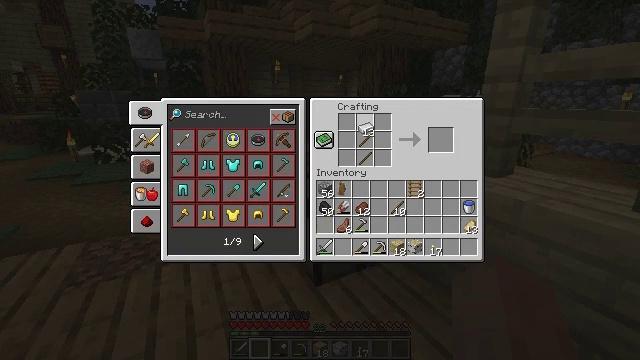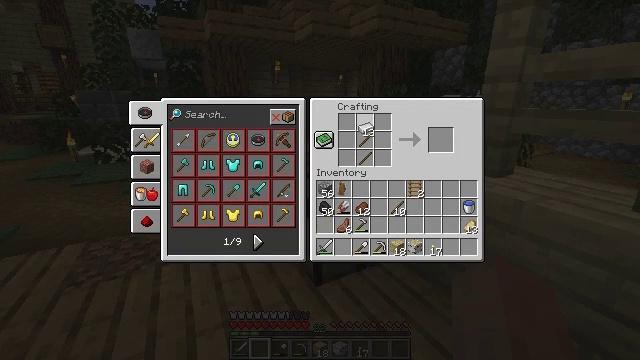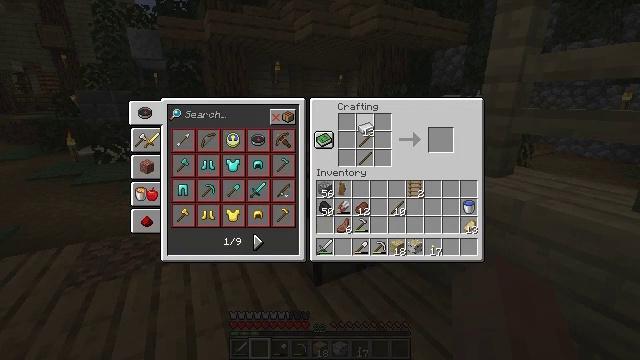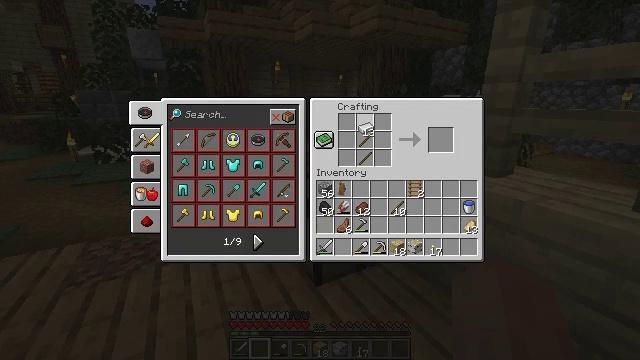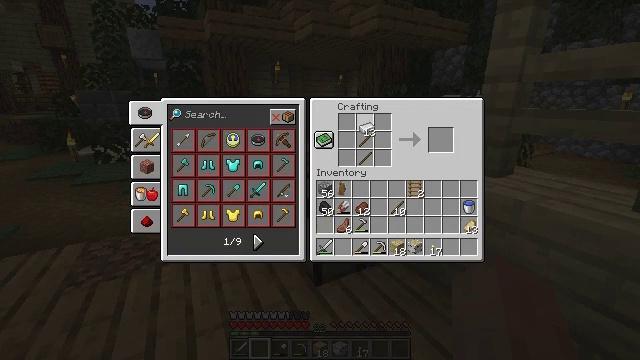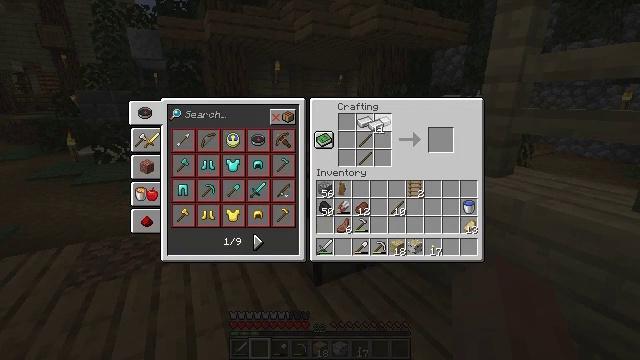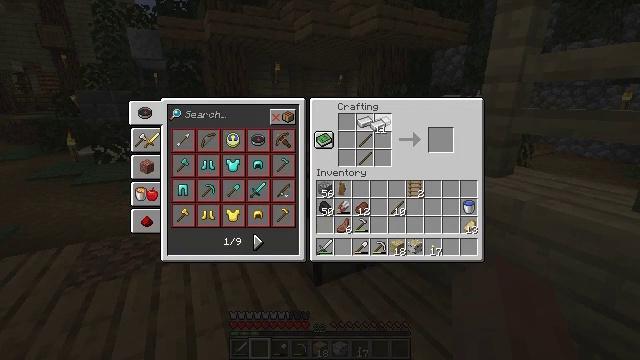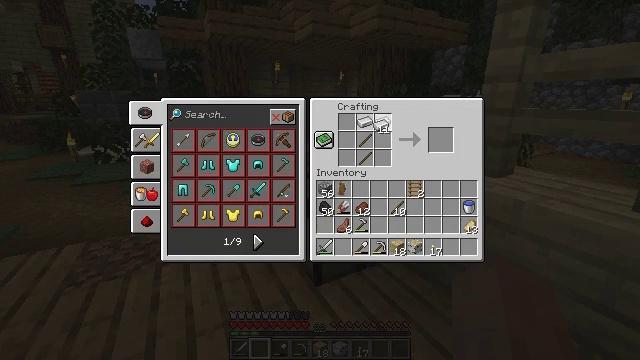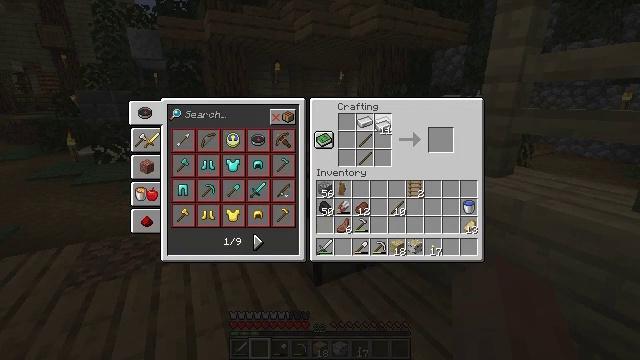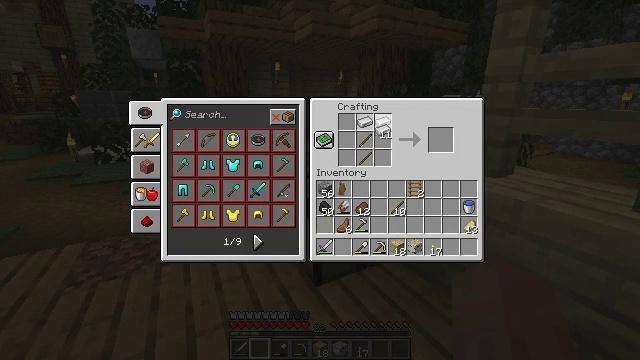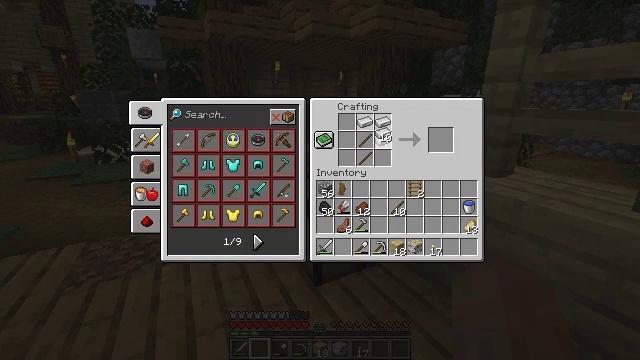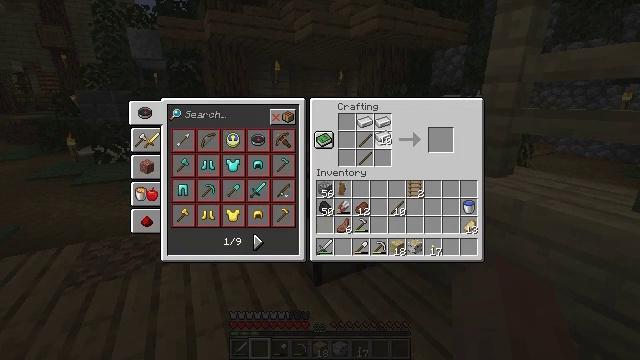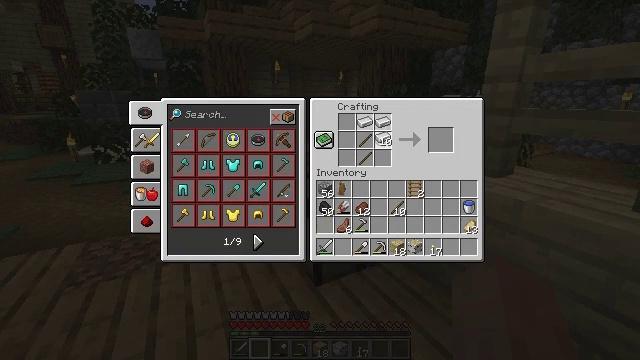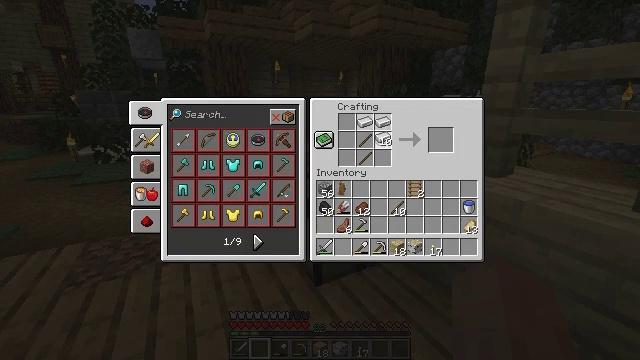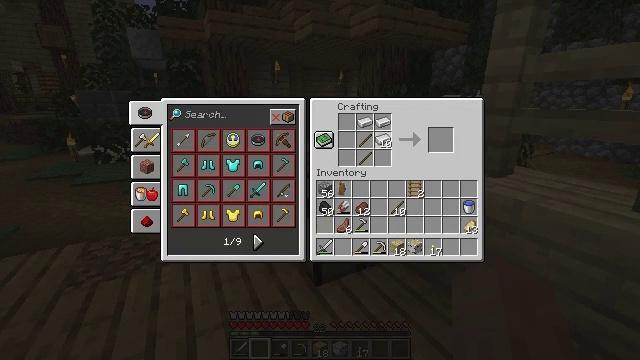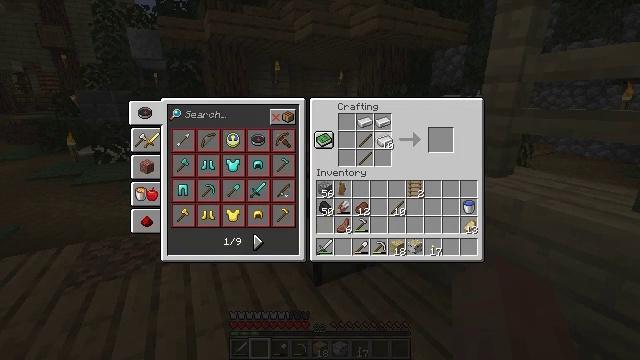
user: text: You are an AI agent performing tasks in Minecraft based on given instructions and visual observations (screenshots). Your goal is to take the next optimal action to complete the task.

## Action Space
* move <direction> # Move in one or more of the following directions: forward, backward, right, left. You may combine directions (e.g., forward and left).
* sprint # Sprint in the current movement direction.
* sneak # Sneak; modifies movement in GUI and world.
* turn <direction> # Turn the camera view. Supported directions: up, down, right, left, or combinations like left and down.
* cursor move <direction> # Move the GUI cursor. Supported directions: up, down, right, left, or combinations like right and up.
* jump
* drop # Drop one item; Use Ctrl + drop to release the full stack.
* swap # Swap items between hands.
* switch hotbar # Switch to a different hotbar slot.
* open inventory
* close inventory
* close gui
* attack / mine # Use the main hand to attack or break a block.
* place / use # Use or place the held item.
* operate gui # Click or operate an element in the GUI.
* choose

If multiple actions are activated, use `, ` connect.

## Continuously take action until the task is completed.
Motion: motion action
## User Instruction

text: Create an iron axe using sticks and iron ingots.
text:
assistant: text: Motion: no_op
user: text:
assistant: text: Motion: choose
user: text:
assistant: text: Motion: choose
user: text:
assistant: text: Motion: choose
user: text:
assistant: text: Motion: cursor move right, choose
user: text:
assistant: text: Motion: choose
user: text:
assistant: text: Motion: choose
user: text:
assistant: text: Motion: choose
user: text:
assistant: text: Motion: choose
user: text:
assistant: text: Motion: choose
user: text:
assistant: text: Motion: choose
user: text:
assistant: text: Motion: choose
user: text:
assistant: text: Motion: choose
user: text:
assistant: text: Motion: no_op
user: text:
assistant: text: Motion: no_op
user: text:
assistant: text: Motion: cursor move right and down
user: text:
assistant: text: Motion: cursor move right and down
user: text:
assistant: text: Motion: cursor move right and down
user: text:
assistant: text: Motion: no_op
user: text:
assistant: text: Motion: no_op
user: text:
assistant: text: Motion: no_op
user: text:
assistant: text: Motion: no_op
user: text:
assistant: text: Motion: no_op
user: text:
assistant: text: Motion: no_op
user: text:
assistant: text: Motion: no_op
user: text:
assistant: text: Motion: no_op
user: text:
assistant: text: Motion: no_op
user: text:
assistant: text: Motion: no_op
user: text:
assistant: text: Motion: no_op
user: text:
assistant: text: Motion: operate gui